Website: lowes
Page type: account-selection
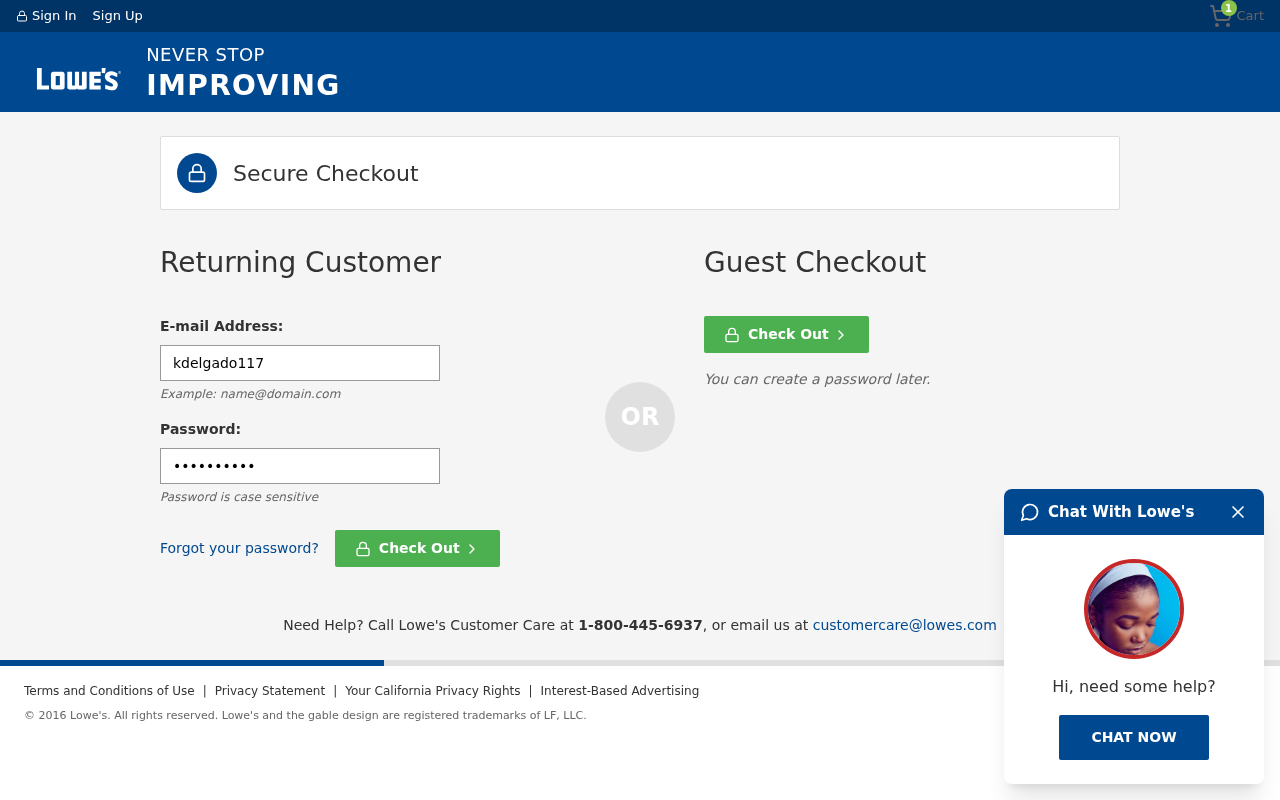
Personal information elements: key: PII_LOGIN_USERNAME
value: kdelgado117
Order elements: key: ORDER_NUM_ITEMS
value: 1